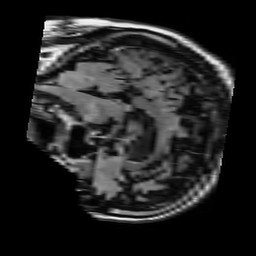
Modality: FLAIR
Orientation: sagittal
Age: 56
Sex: male
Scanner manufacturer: philips
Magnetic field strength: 1.5 T
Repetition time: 10 s
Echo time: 0.11 s